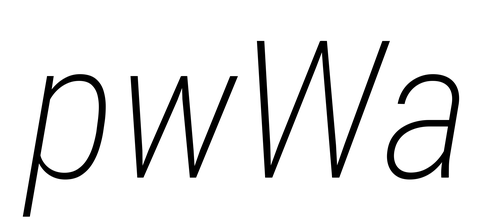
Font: Roboto-Italic_Condensed_ExtraLight_Italic